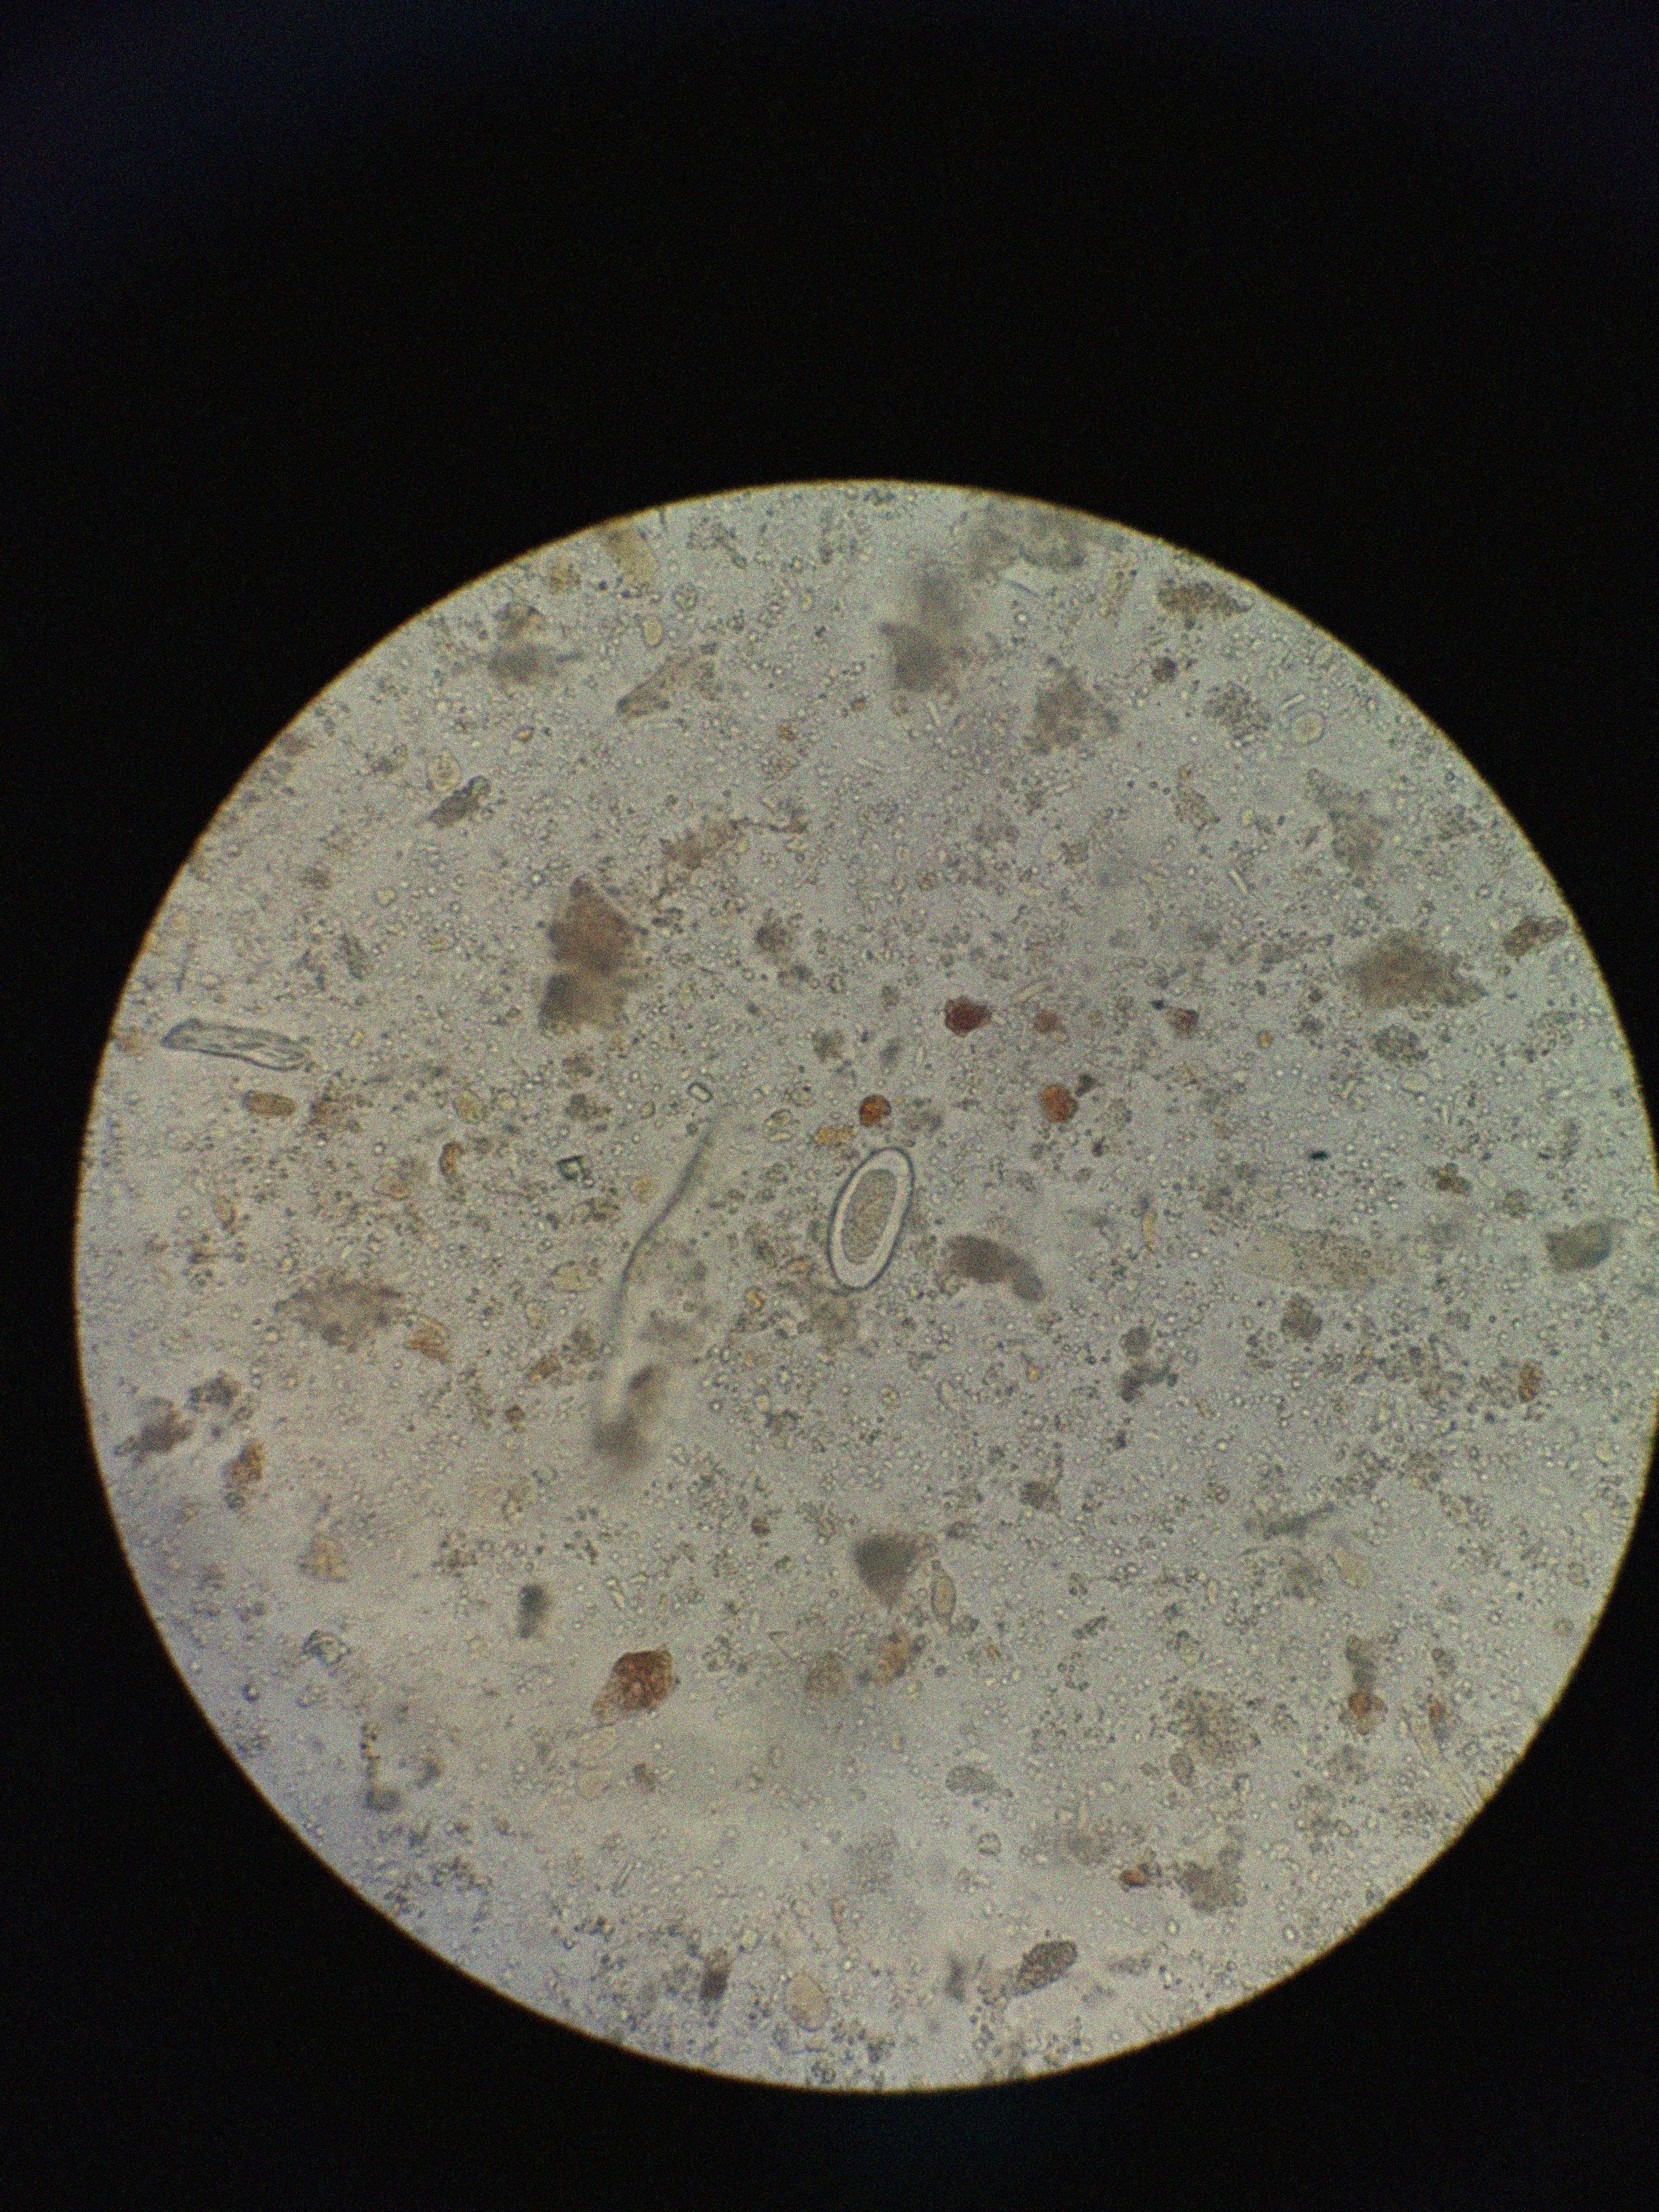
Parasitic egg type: Enterobius vermicularis